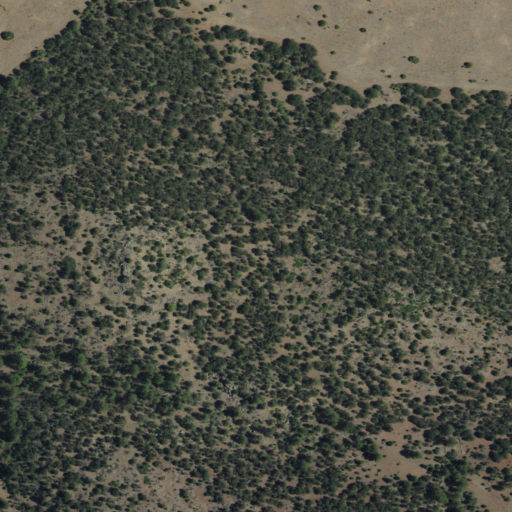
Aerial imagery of mountain in New Mexico named Cerrito del Chibato containing evergreen forest, shrub, and grassland